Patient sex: M
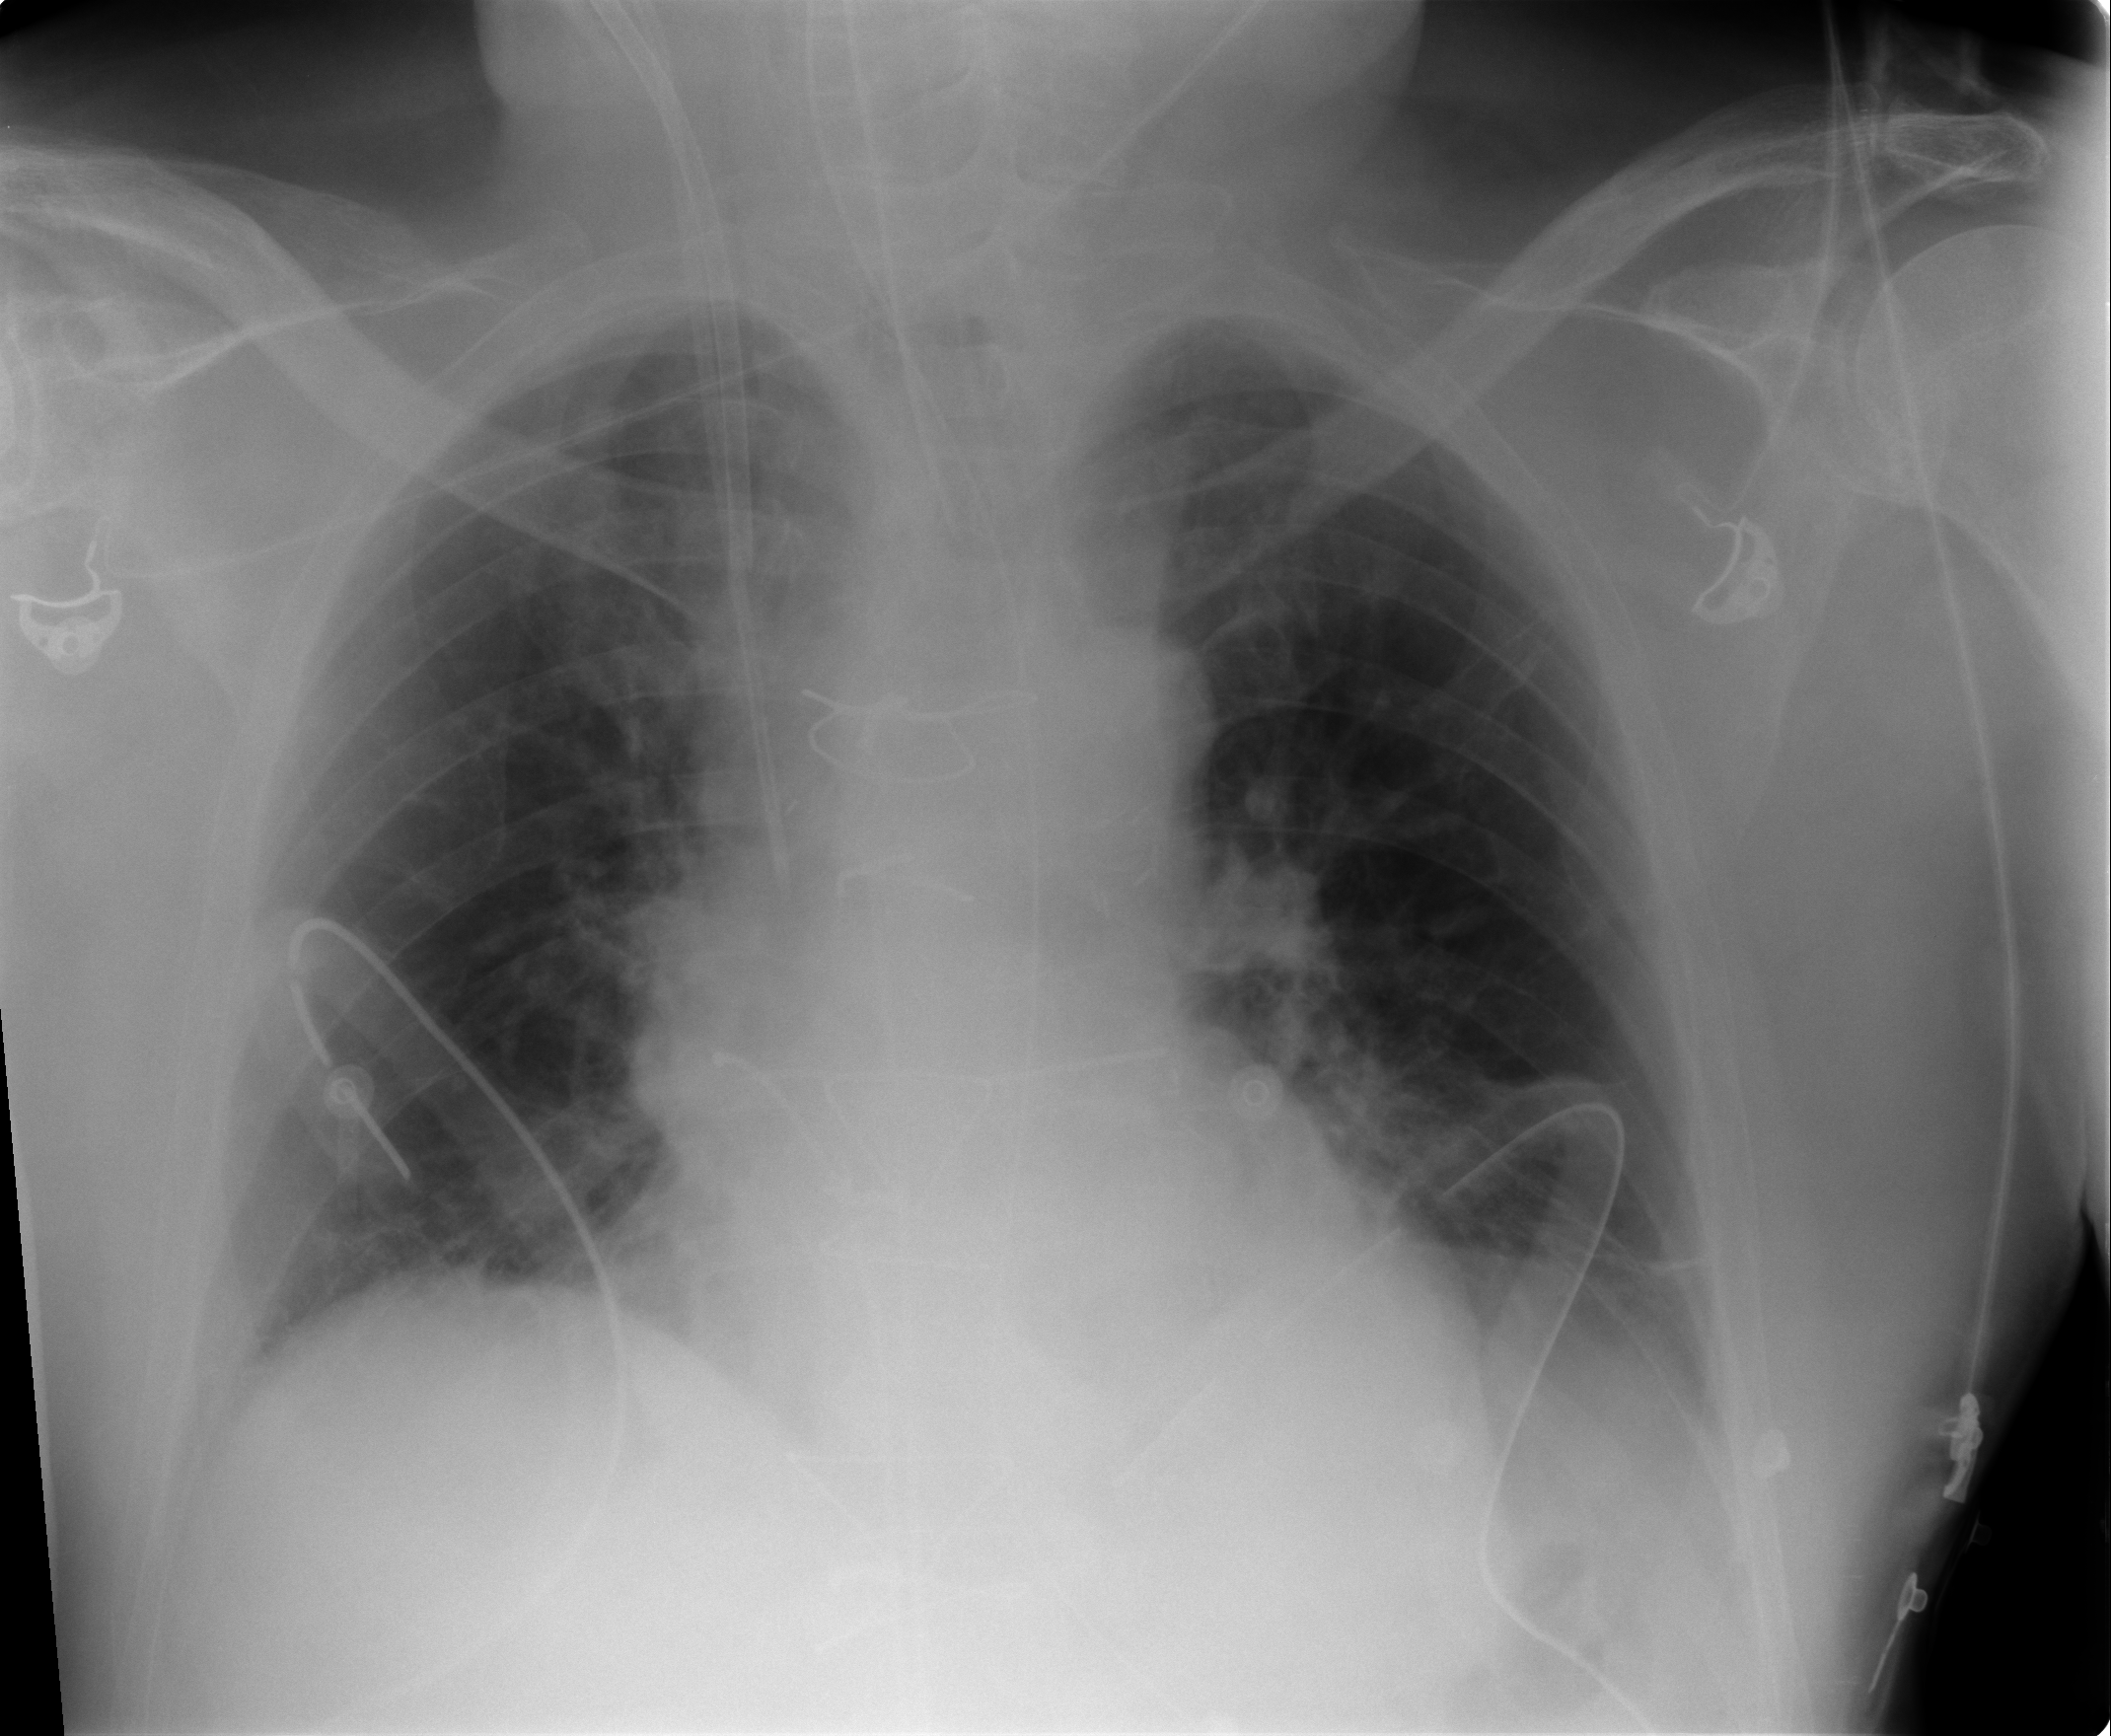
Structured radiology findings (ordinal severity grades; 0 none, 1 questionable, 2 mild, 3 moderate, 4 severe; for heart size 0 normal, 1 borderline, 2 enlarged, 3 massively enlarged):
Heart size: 0
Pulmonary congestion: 0
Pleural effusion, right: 1
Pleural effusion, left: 1
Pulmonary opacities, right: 0
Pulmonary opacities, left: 0
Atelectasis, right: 2
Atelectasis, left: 2